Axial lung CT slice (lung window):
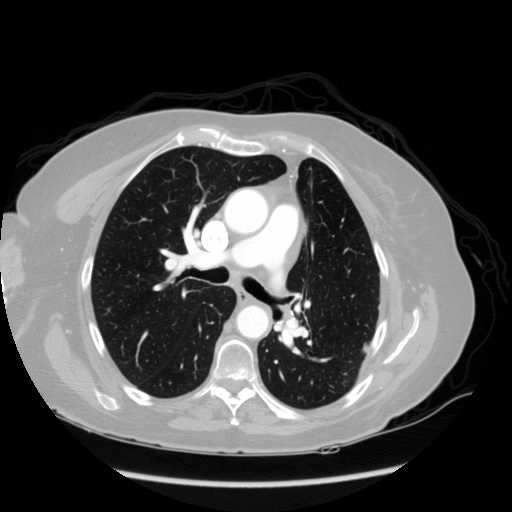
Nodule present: yes
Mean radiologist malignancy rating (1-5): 4